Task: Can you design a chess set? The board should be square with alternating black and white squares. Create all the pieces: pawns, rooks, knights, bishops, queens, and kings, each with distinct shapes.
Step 2503:
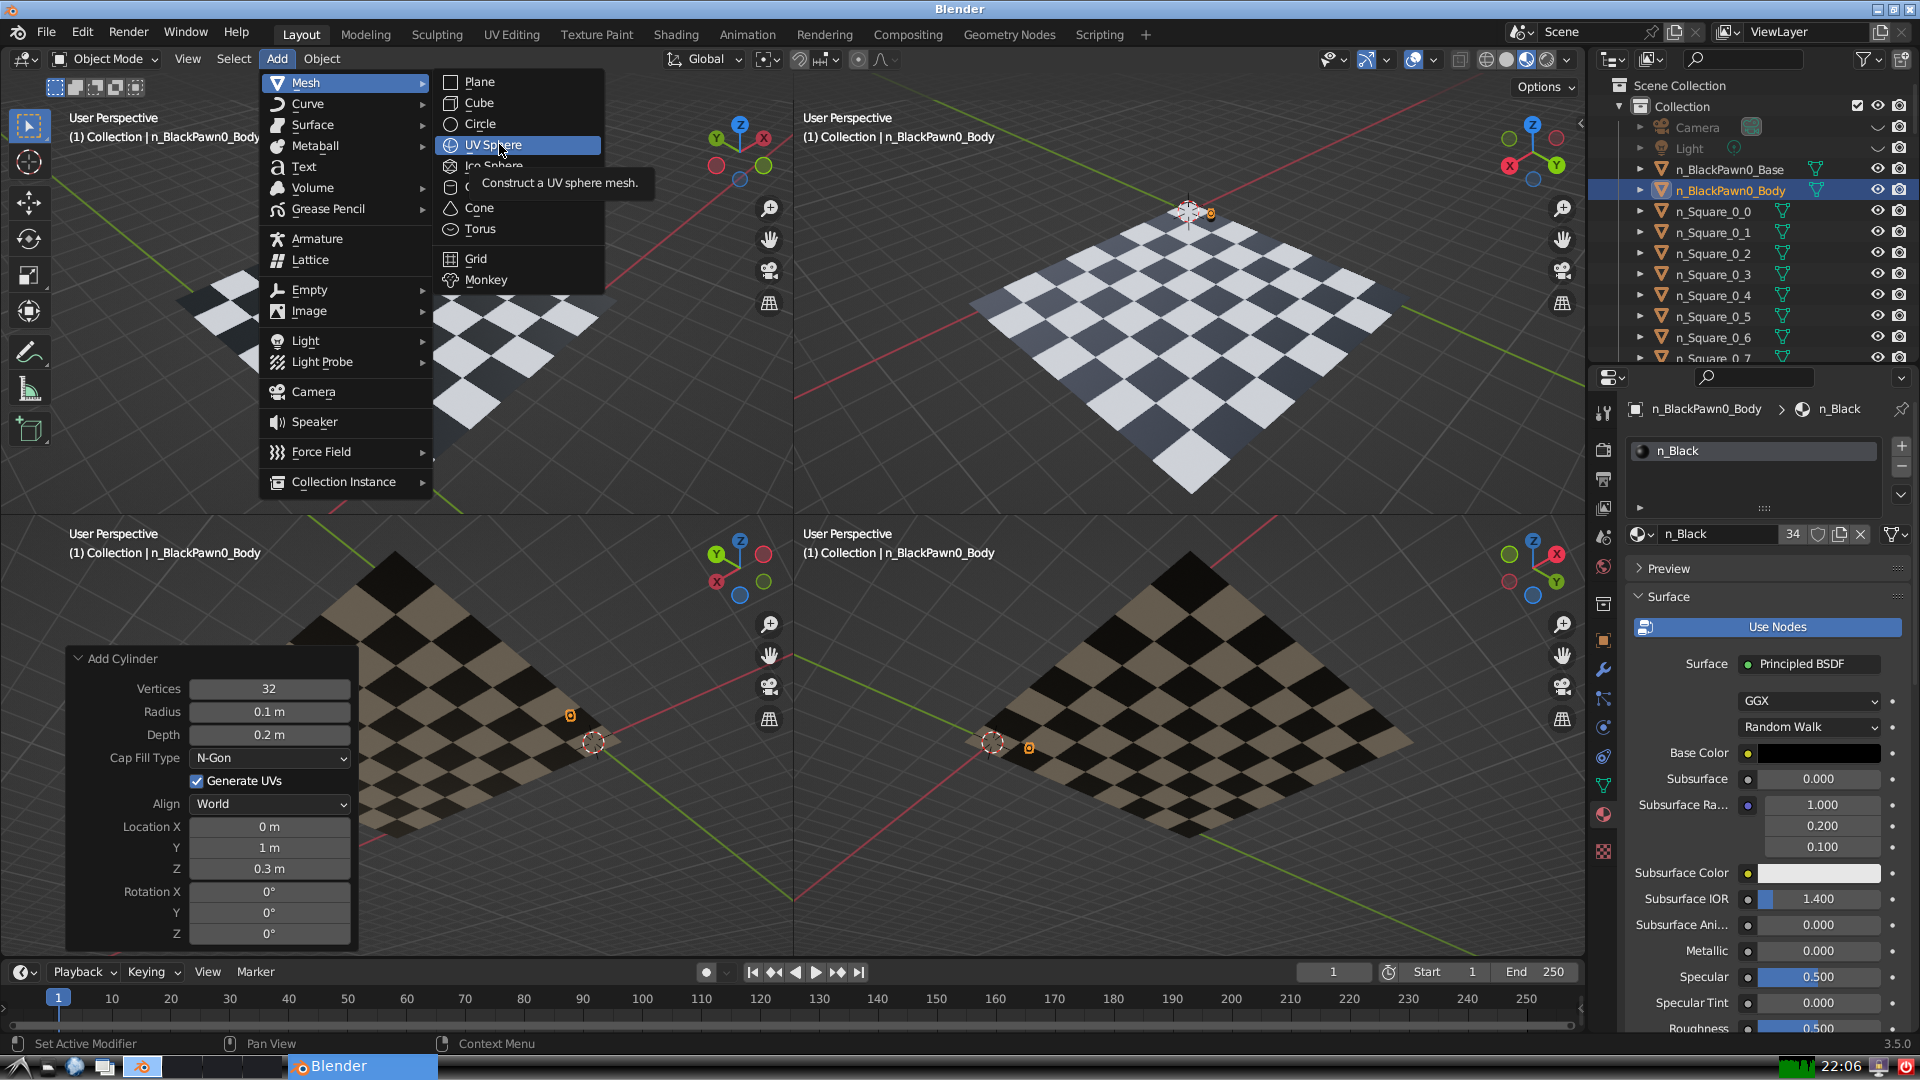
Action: click: no